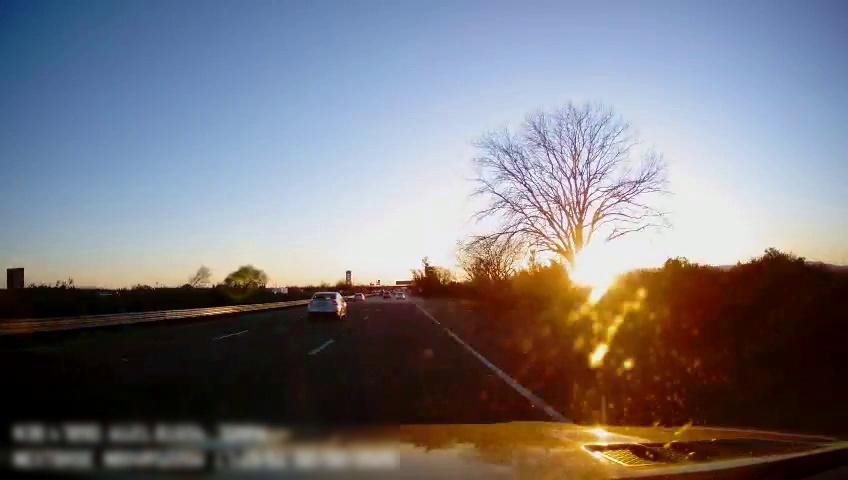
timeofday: Day
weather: Sunny
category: Drivable Space
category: Vehicles | SUV
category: Vehicles | Car
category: Lanes | Alternate Lane
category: Lanes | Alternate Lane
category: Lanes | Current Lane
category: Lanes | Alternate Lane
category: Traffic | Signs